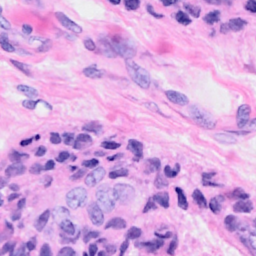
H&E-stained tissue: Breast